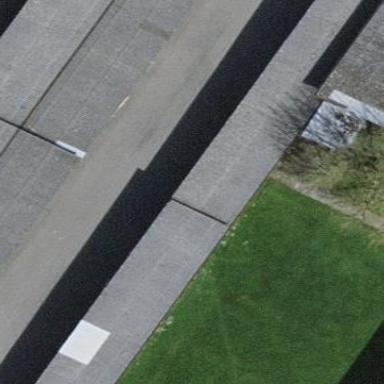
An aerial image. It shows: View of roof of building.